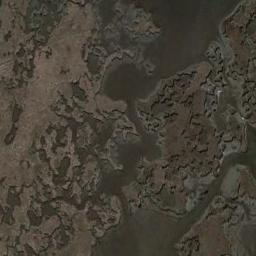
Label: wetland